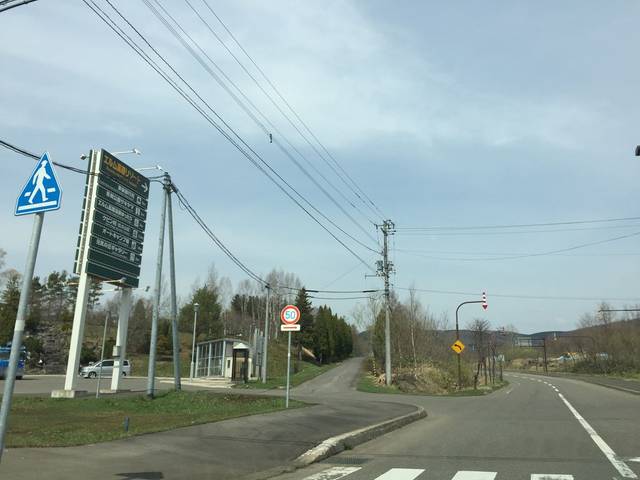
Region: Japan
Coordinates: 43.58, 142.036